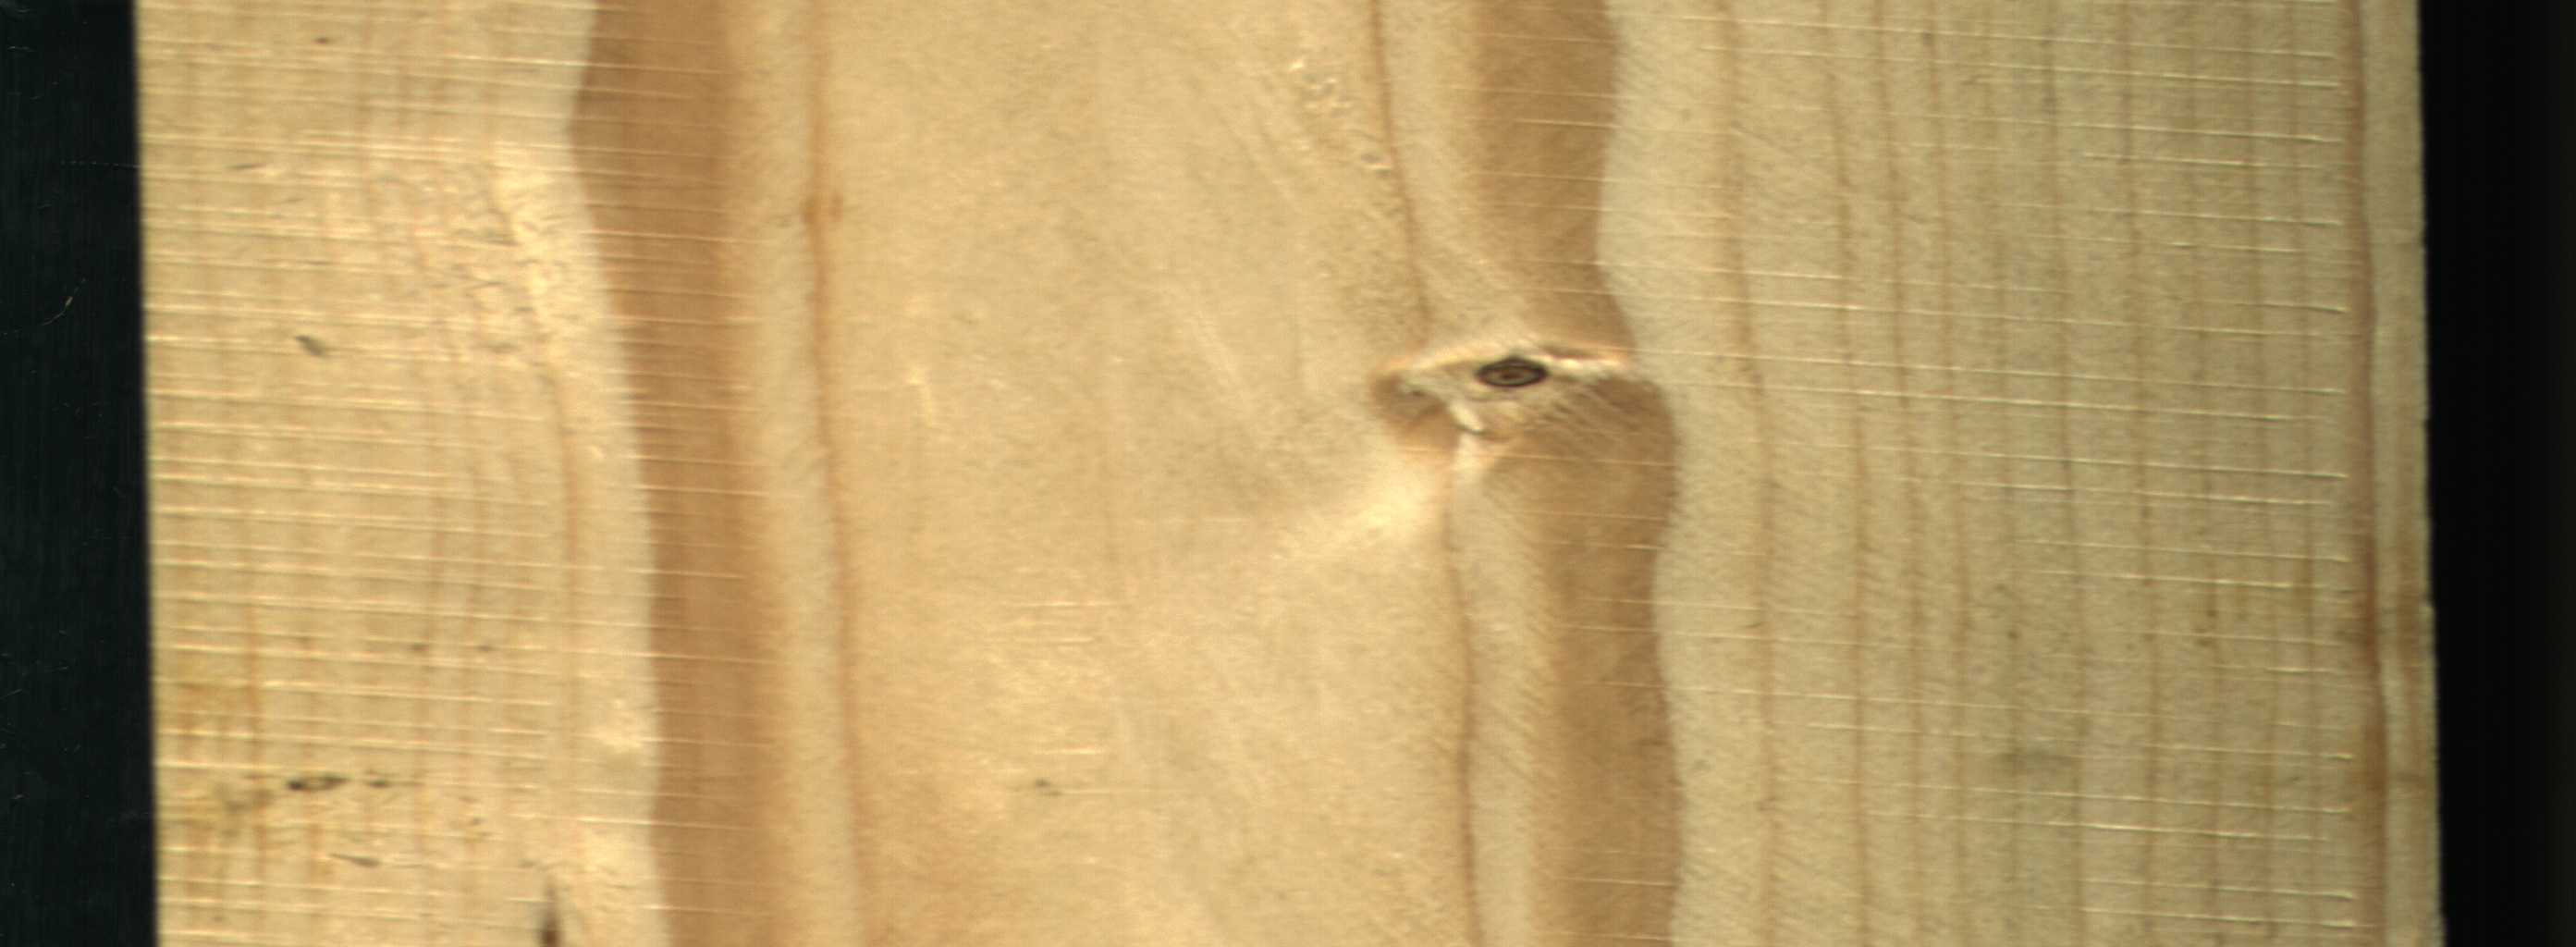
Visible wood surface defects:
Dead_Knot